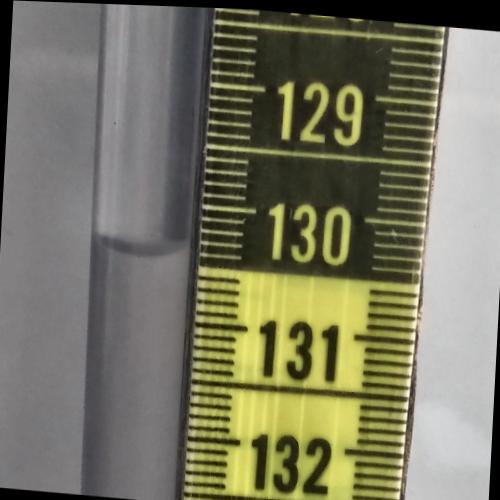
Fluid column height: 130.4 cm